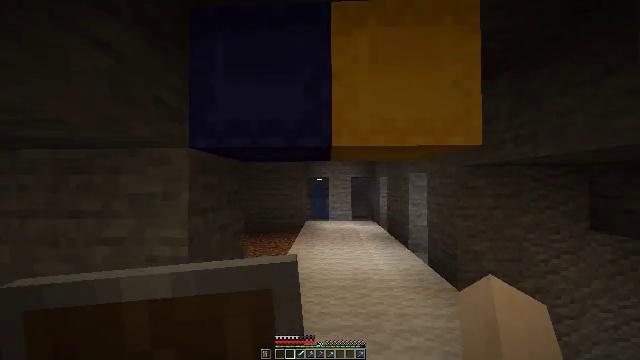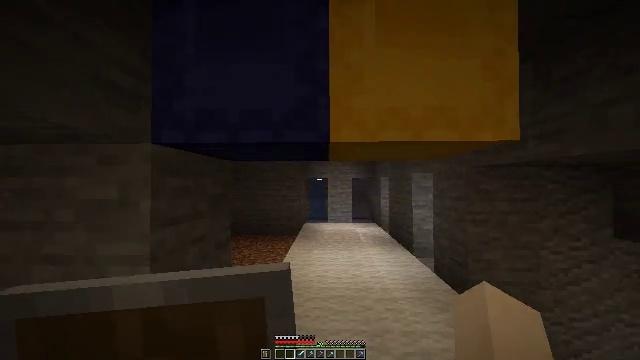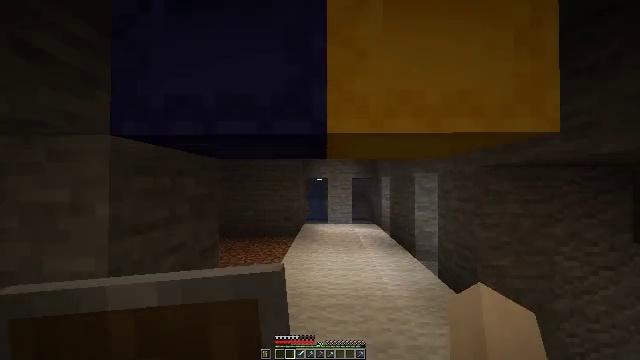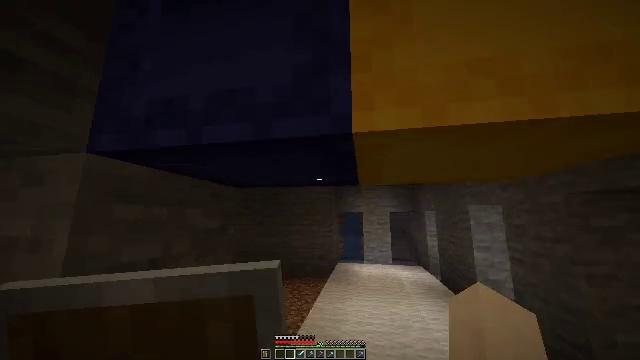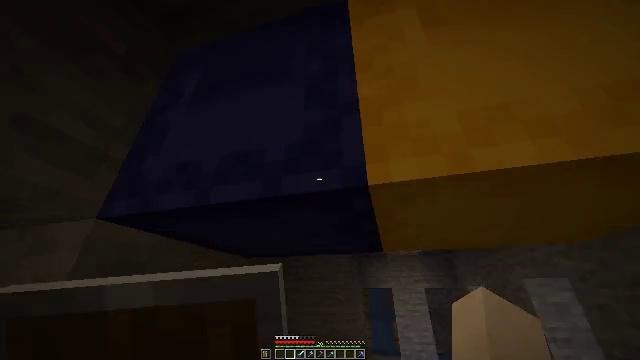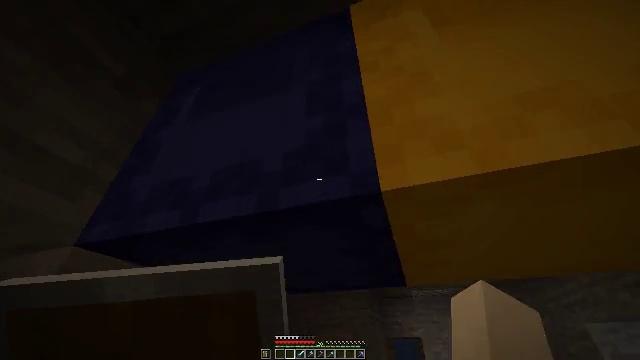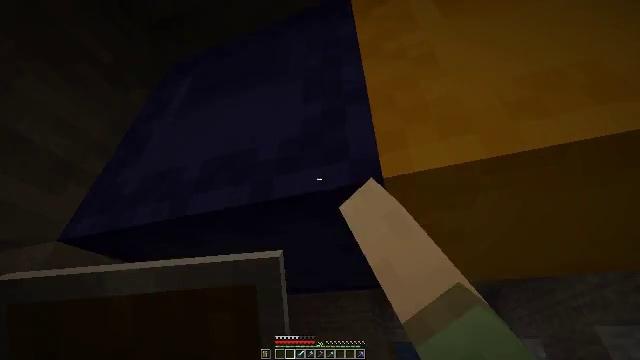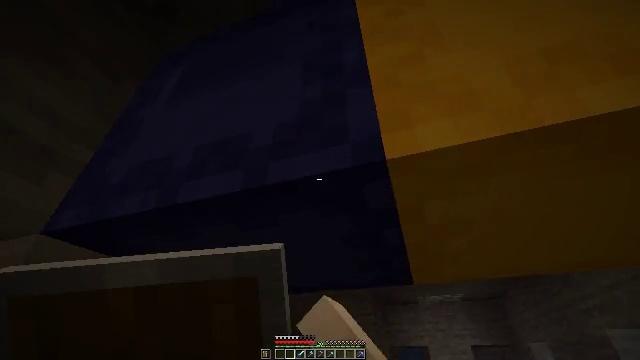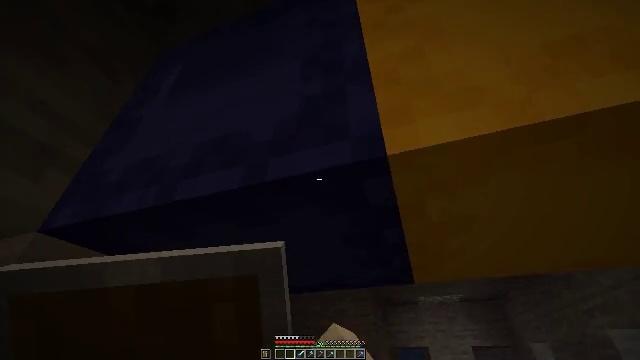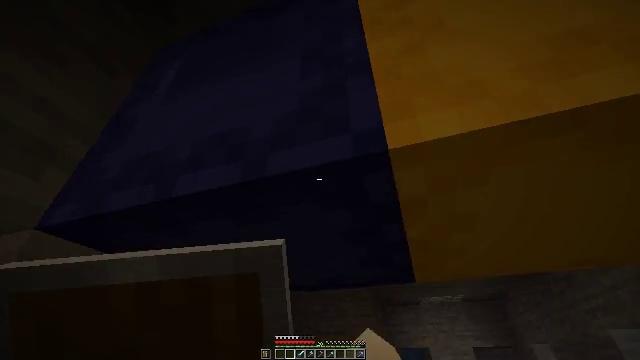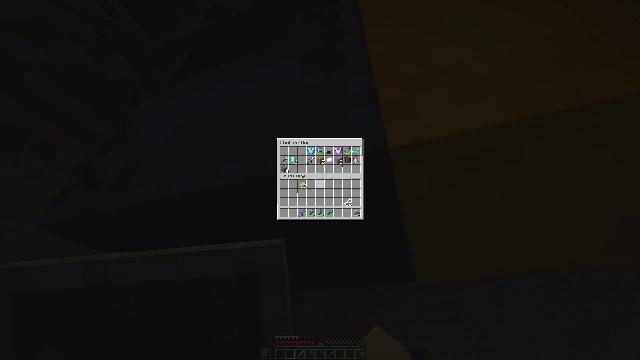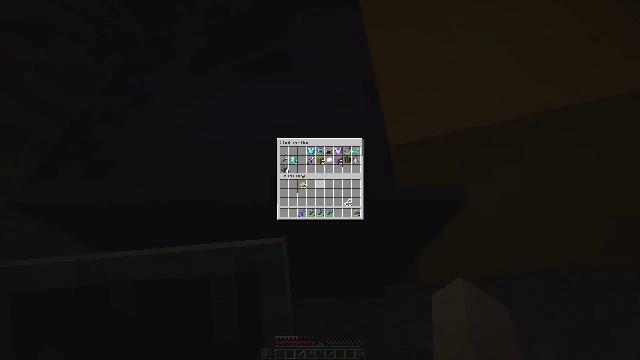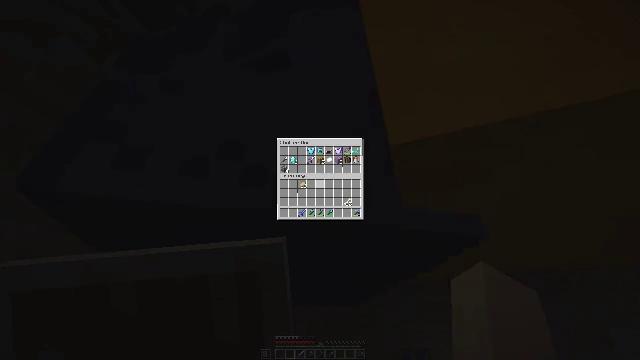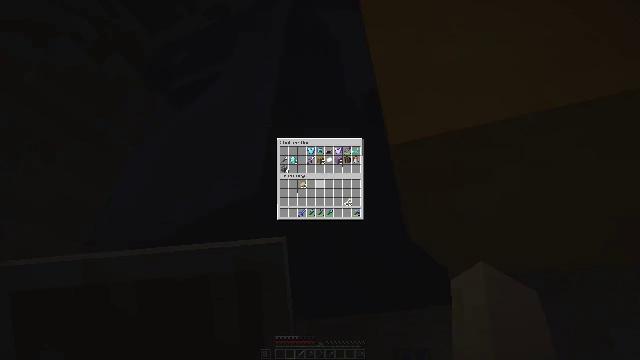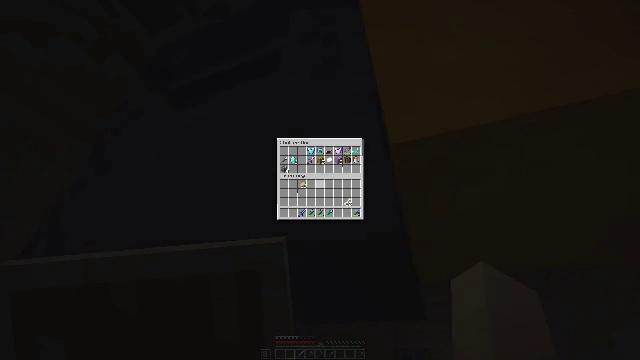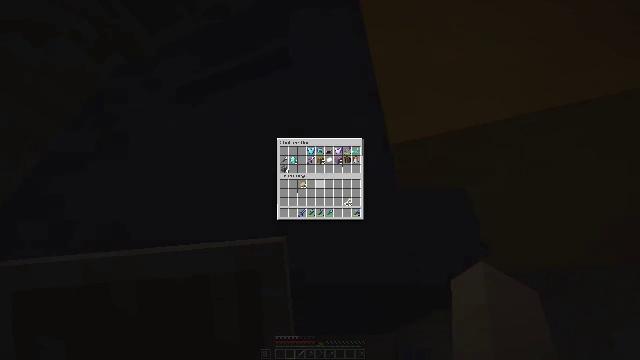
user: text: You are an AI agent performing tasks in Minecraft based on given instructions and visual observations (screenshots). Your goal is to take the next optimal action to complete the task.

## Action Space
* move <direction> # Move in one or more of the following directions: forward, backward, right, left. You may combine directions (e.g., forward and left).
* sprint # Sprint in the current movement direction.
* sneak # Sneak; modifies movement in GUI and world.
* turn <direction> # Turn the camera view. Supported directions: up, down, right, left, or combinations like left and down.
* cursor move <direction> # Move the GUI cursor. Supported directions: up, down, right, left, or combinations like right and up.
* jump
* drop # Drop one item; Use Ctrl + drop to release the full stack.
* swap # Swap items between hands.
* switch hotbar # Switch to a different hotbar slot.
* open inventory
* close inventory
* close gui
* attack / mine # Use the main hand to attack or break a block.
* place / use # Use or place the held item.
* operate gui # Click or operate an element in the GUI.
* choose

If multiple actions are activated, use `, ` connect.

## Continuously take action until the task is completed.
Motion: motion action
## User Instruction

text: Attack the blue shulker box to gather it.
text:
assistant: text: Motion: move forward
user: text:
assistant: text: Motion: move forward
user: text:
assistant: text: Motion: turn left and up
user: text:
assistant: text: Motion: turn left and up
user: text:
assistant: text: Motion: turn left and up, use / place
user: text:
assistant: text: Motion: use / place
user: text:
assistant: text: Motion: use / place
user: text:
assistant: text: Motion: use / place
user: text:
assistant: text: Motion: no_op
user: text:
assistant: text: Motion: no_op
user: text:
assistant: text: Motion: no_op
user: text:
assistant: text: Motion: no_op
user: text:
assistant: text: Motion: no_op
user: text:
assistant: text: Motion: no_op
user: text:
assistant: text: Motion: no_op
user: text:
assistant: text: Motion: no_op
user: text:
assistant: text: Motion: no_op
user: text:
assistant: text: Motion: no_op
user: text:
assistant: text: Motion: no_op
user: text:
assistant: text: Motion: no_op
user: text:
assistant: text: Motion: no_op
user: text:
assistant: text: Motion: no_op
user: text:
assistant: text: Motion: no_op
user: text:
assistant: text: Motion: no_op
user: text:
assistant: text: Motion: no_op
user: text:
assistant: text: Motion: no_op
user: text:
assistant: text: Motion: no_op
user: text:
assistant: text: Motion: no_op
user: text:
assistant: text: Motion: no_op
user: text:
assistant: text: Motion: no_op